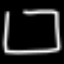
Label: square